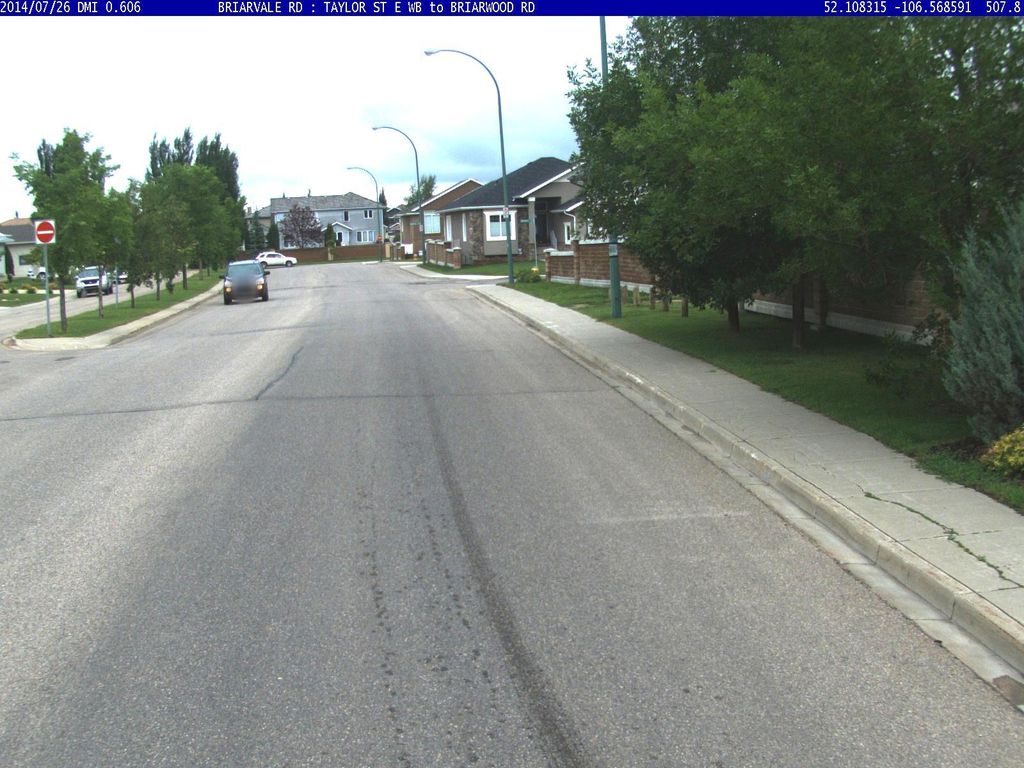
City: saskatoon